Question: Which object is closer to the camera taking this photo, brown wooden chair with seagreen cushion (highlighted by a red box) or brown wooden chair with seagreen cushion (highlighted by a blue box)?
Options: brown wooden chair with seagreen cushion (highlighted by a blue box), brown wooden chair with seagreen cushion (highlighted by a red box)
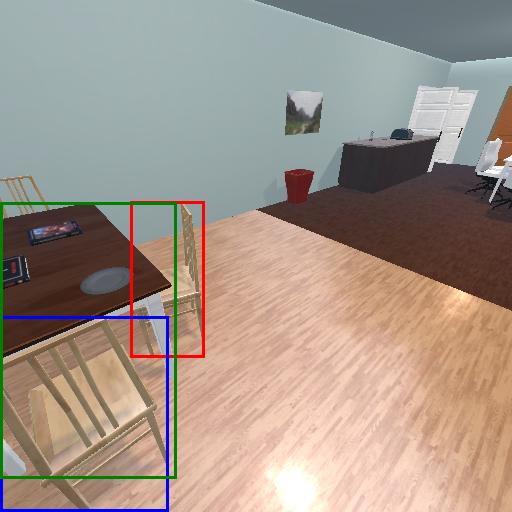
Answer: brown wooden chair with seagreen cushion (highlighted by a blue box)